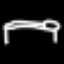
Label: bed